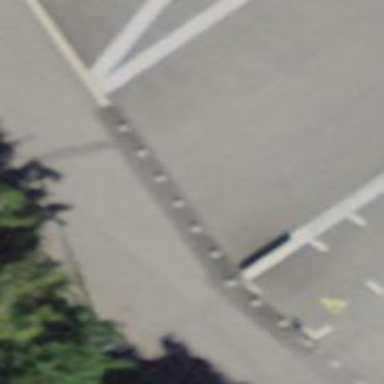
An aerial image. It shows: Bollard.